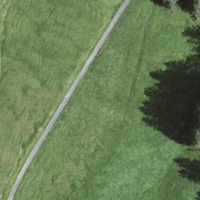
EUNIS habitat code: 24
Species observed at this site:
Plantago media